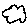
Label: cloud